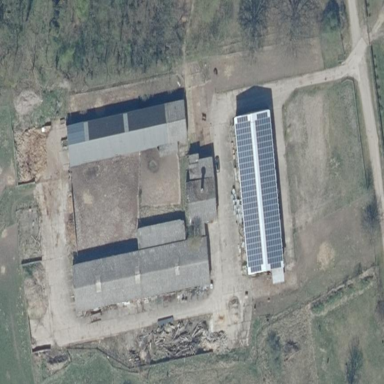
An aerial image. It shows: Farmyard area.